Question: Let's say I have an ImageButton in my app. The size of the .png for ImageButton is 50x50px and it was originally designed for xhdpi. Let's say I now want to adjust this .png image for other screen densities. Is there some kind of formula that helps you calculate what would be the best size of the image to suit a certain density? I really doubt trying random width and heights is the way to go.
I did some research and found this image:

My basic understanding of maths tells me that I should originally design it for mdpi and then just multiply or divide it to get hdpi/xhdpi/ldpi, is that the right way to go?
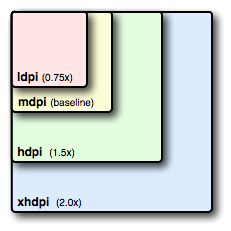
Answer: What you found here <URL> and the formula is 100% correct, the standard is to use 96*96 for xhdpi 72*72 for hdpi 48*48 for mdpi and 32*32 for ldpi but since you didn't follow standard size you can still follow this formula.
Take standard sizes as example on this formula
'''
48*1 = 48 which is mdpi
48*.75 = 32 which is ldpi
48*1.5 = 72 which is hdpi
48*2 = 96 which is xhdpi
'''